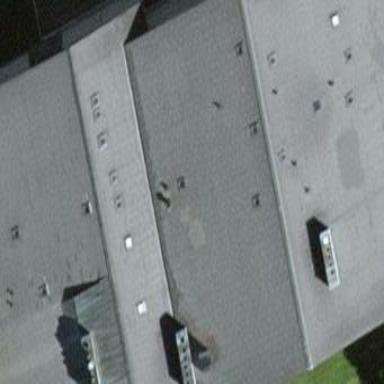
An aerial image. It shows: Gabled roof on residential building.